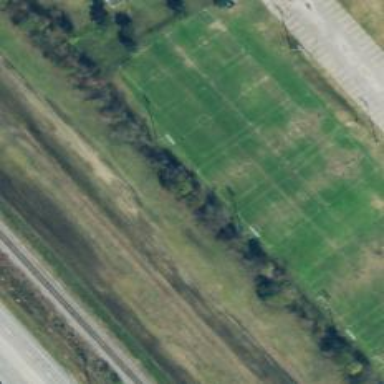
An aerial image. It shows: Soccer pitch for leisure land activities.